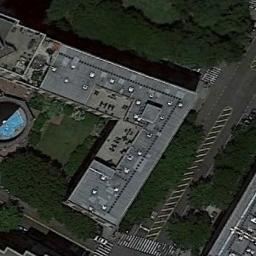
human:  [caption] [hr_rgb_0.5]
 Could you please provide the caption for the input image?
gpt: The commercial area is next to the trees .

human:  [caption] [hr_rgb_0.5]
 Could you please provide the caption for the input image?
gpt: In a business district there is a tall building and several roads and many trees .

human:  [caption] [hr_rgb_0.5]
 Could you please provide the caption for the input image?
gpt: A commercial area with a L-shaped building is surrounded by some roads and trees .

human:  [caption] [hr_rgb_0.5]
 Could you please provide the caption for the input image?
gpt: There is a parking lot next to the building .

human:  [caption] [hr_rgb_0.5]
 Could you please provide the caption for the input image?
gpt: A gray building surrounded by green trees on a commercial area .